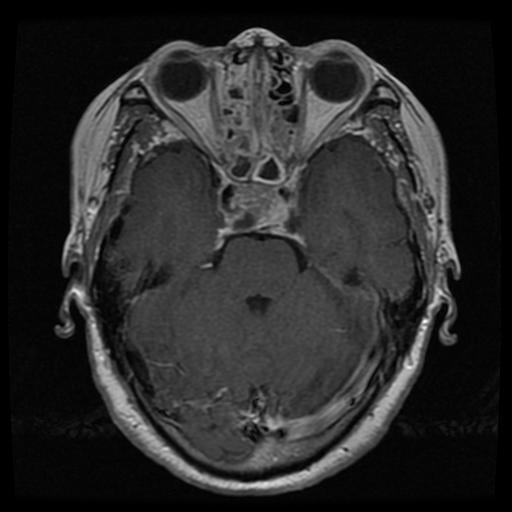
Label: pituitary